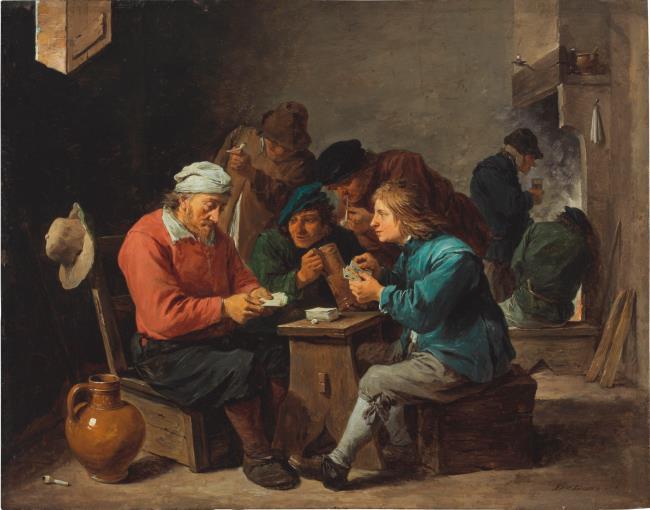
Title: Peasants playing cards, drinking and smoking in an interior
Artist: David Teniers (II)
Earliest date: 1625
Latest date: 1690
Genre: painting
Iconography: Tobacco
Keywords: genre, interior view, company of peasants, full-length portrait, sitting, standing (position), card game (activity), drinking, smoking (activity), looking on, tankard, pipe, playing card, mantelpiece, fireplace, table, stool (seat), jug (vessel), window